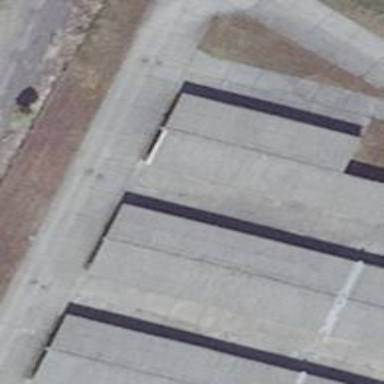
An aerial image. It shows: Group of garages.